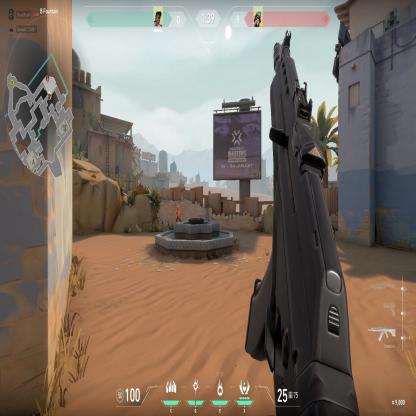
Label: enemy